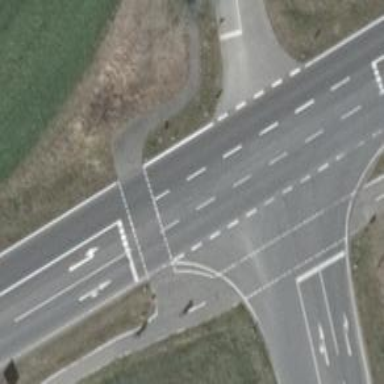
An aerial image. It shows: Uncontrolled crossing on the road.